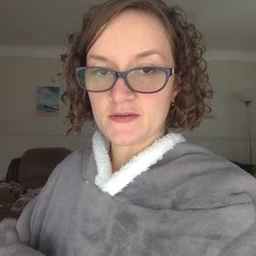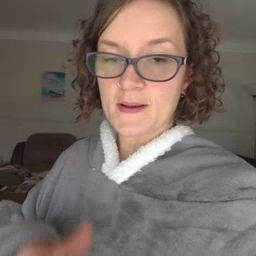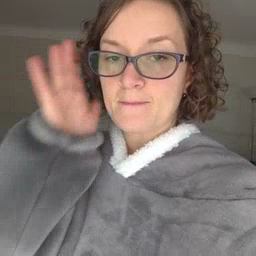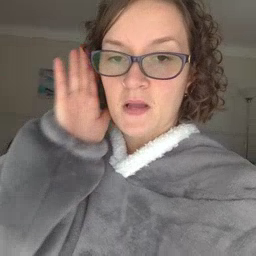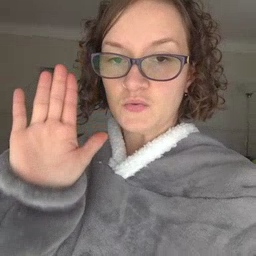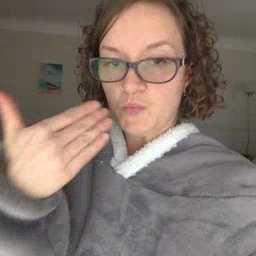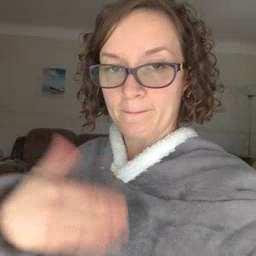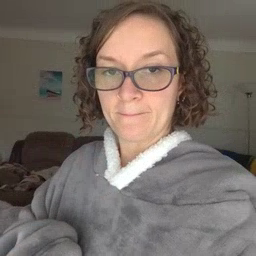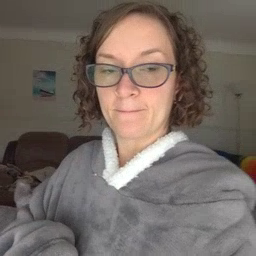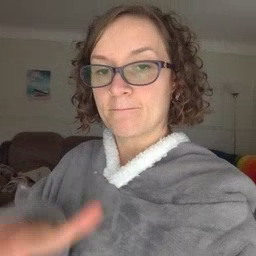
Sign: bedroom